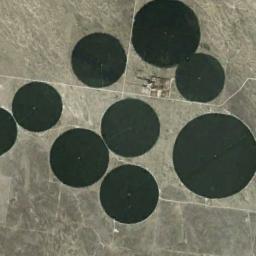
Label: circular_farmland